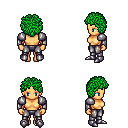
a pixel art fantasy rpg character, female body template, human, tanned skin, steel arm armor, metal pants, green curly afro hairstyle, metal boots, four views (front, back, left, right), 2x2 character sprite sheet, small pixel art, hard edges, no anti-aliasing